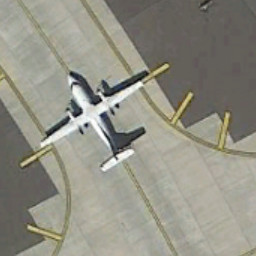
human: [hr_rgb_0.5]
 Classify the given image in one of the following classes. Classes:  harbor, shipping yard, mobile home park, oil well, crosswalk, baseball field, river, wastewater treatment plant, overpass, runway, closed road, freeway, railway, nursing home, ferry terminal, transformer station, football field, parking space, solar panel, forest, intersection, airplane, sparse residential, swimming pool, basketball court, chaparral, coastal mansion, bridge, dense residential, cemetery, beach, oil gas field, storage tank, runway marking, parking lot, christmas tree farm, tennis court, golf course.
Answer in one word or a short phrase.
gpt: airplane